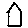
Label: house